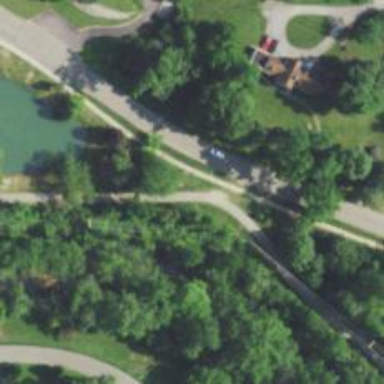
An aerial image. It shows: Asphalt cycleway.